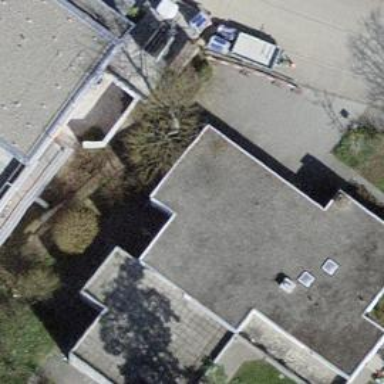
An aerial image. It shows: Flat-roofed building.